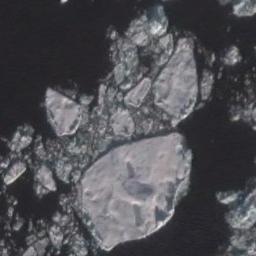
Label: sea_ice